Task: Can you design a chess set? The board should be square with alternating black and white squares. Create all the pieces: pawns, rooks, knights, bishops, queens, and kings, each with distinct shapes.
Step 5584:
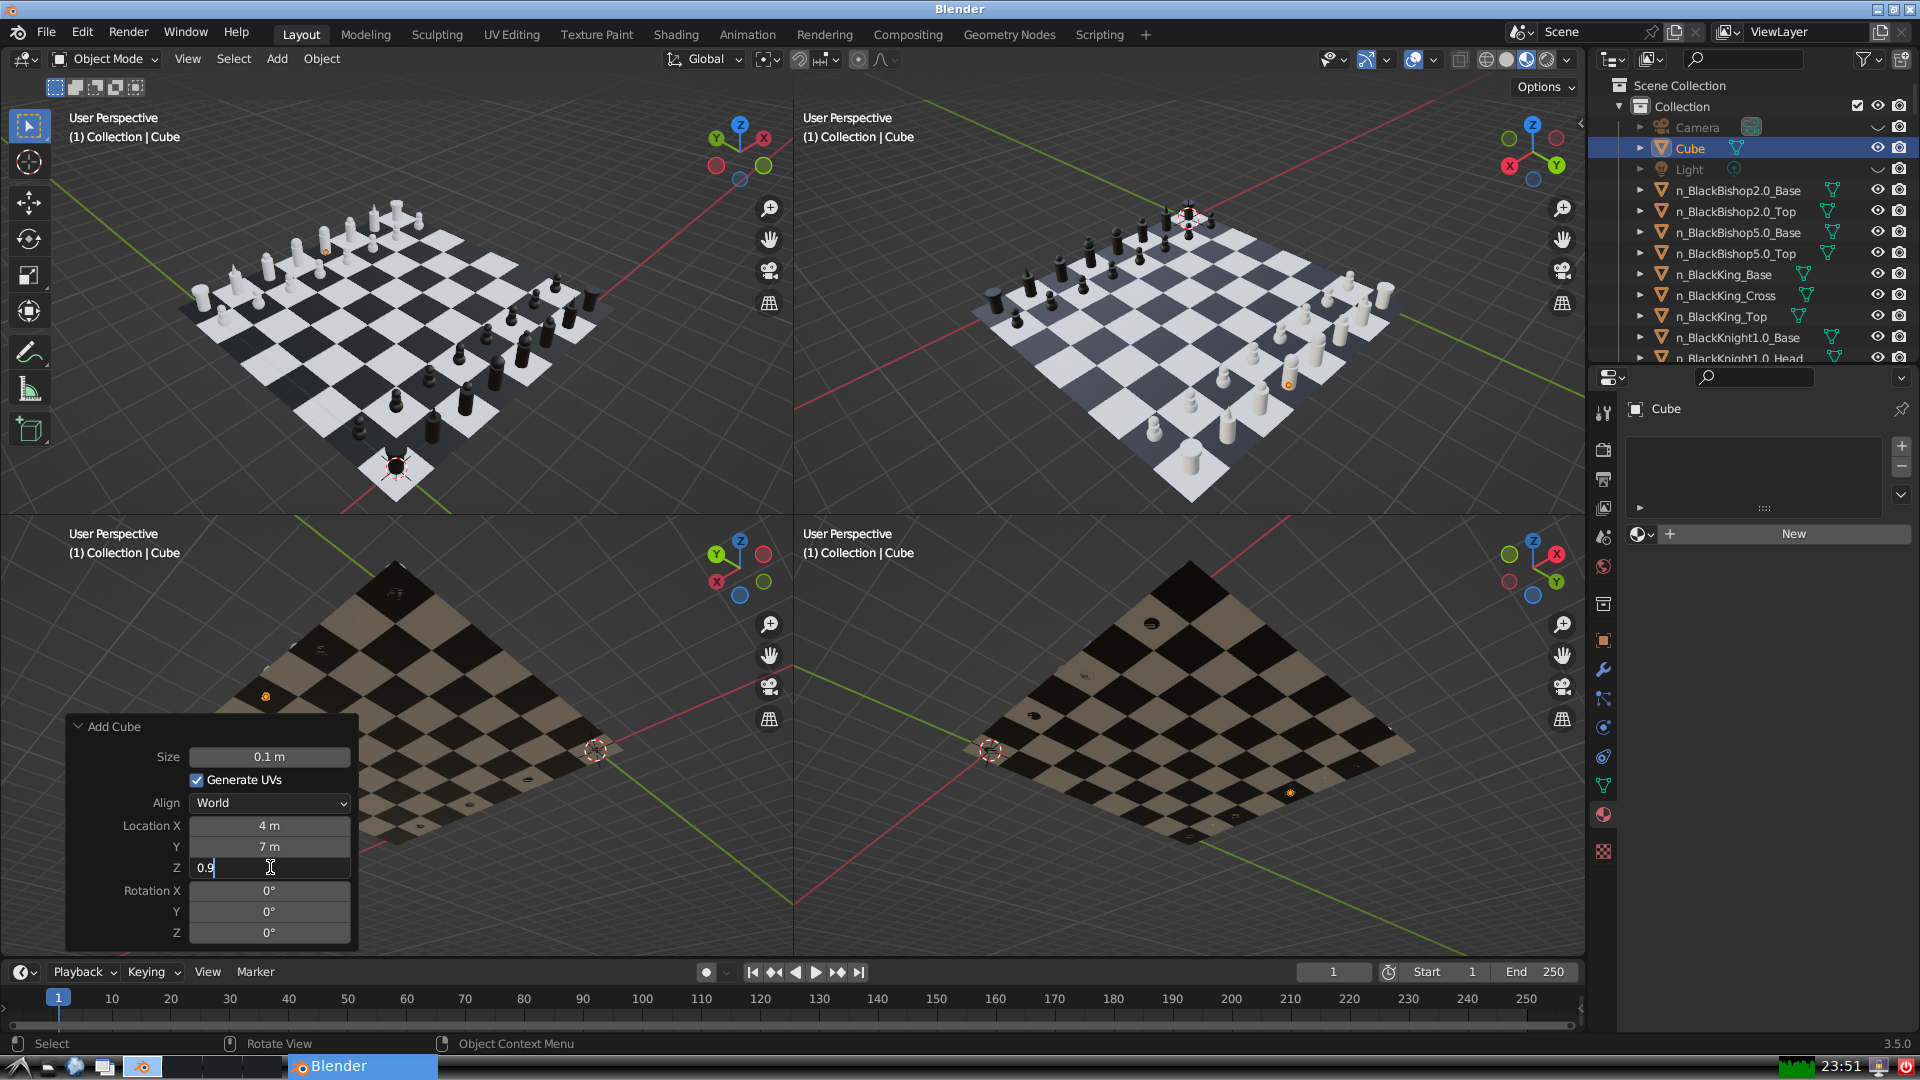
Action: {"key_press": ['Return']}